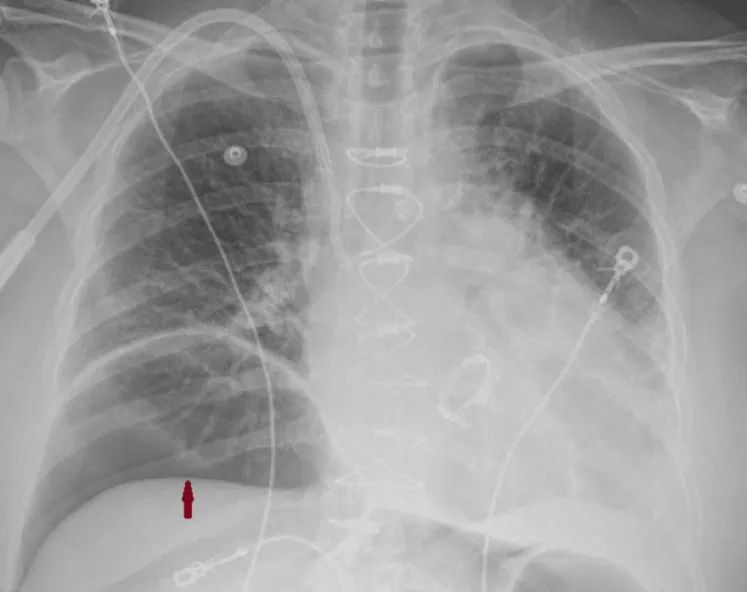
Supine chest X-ray demonstrating an area of lucency underneath the right hemidiaphragm representing intra-abdominal free air (red arrow).
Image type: radiology (x_ray)